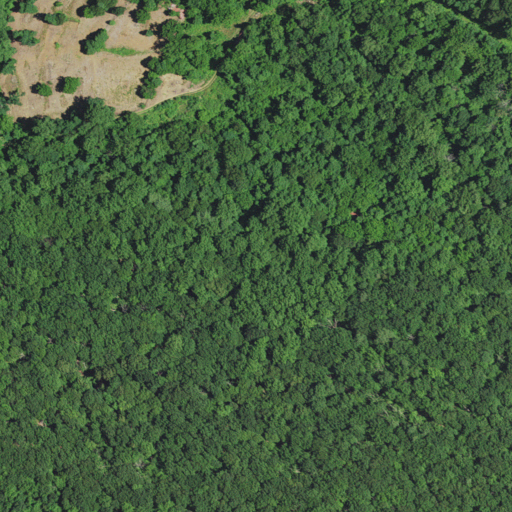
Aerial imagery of valley in Virginia named Falls Hollow containing deciduous forest, open development, pasture, and mixed forest